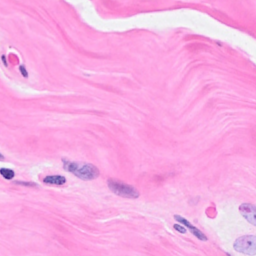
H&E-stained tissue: Breast